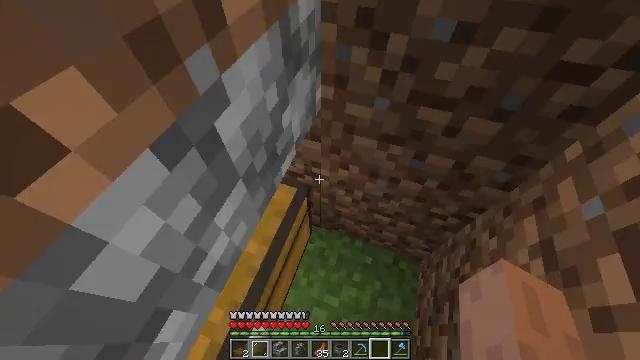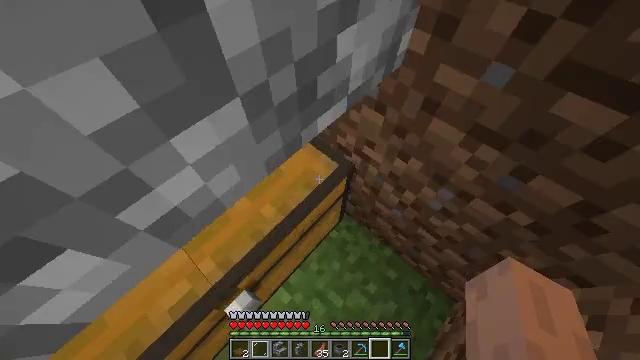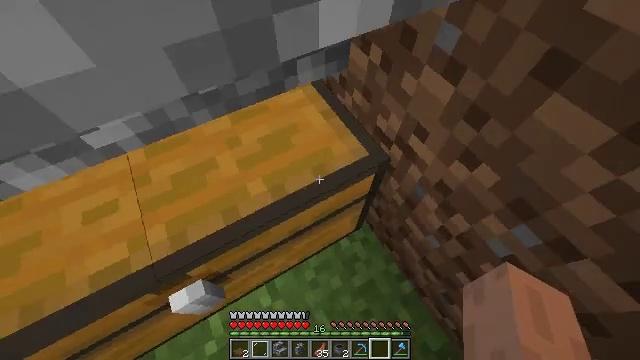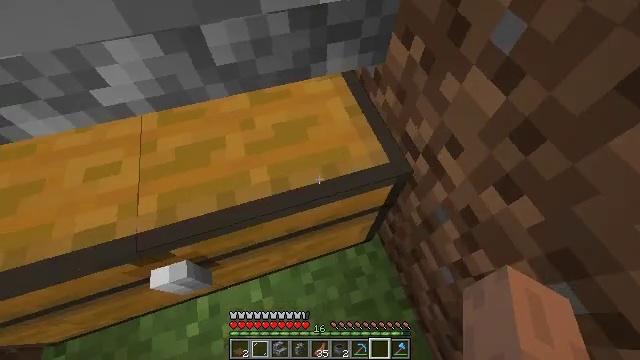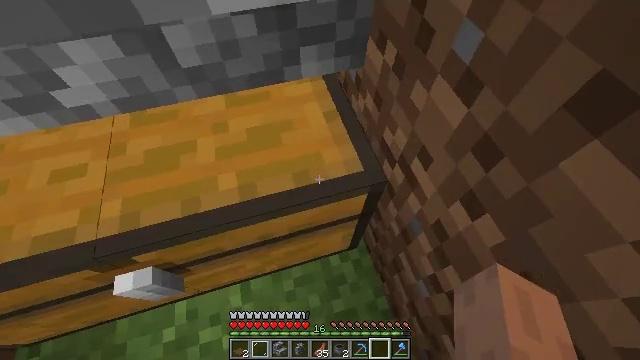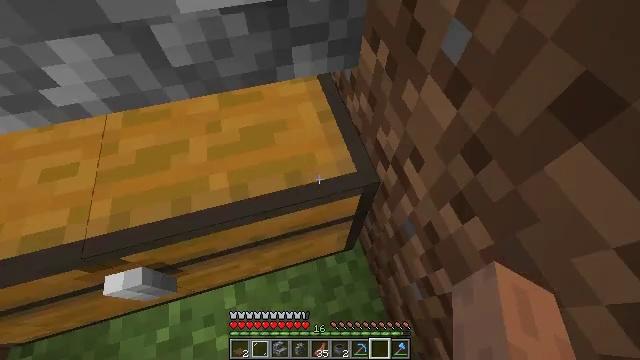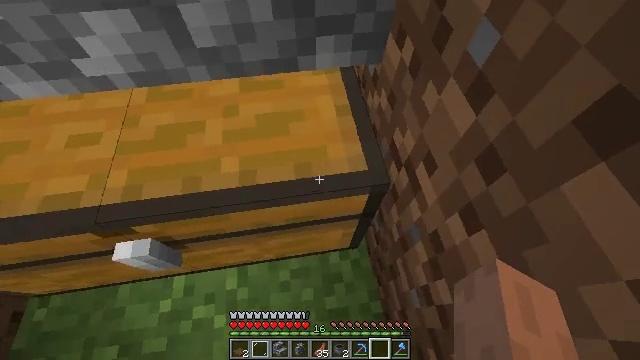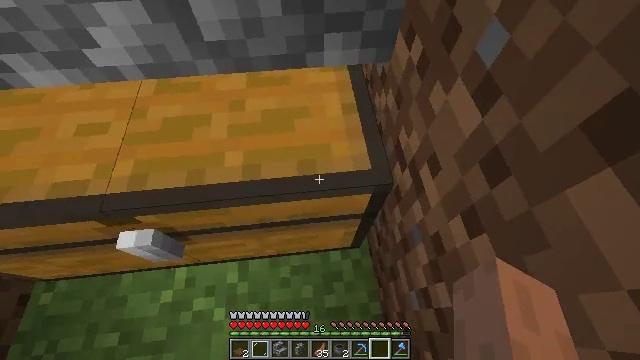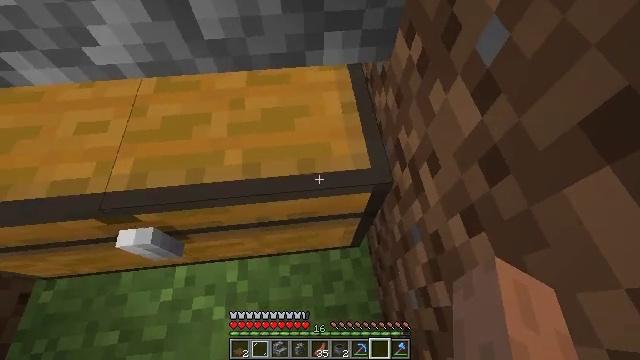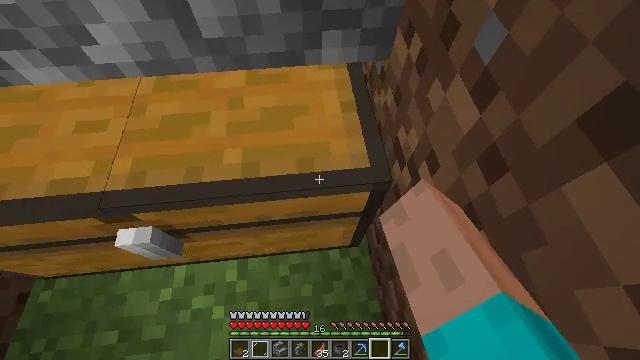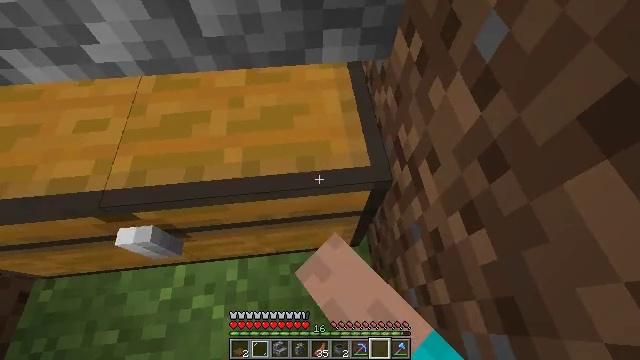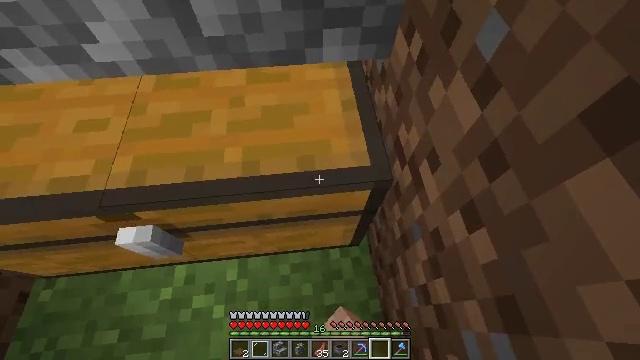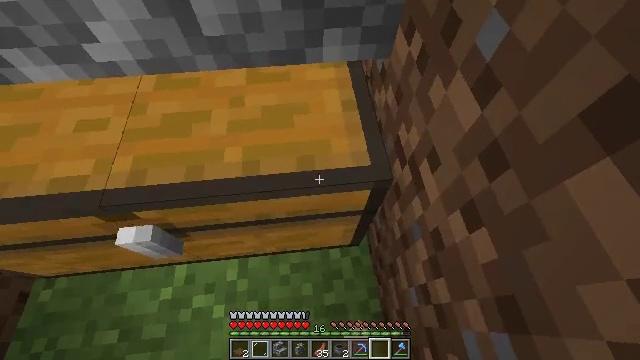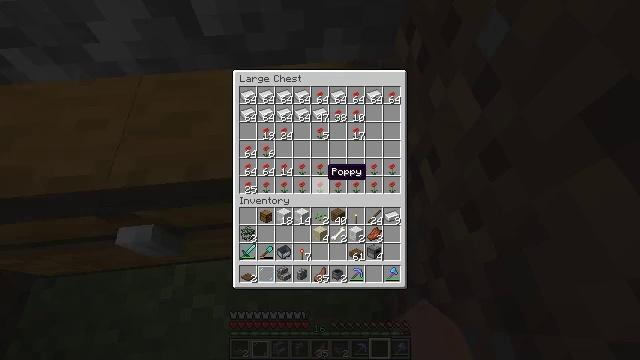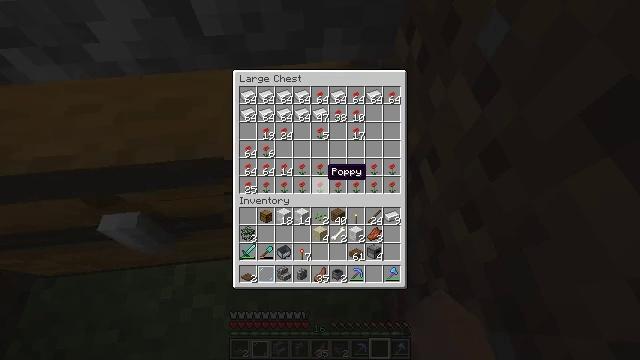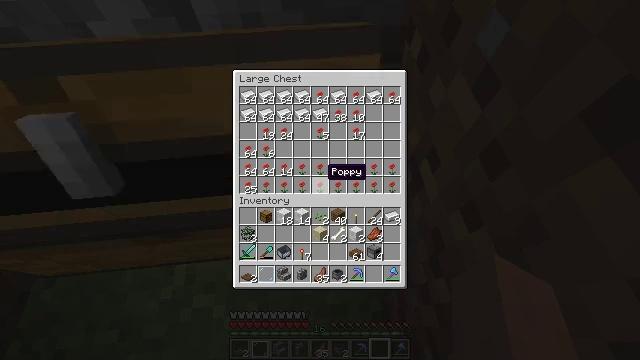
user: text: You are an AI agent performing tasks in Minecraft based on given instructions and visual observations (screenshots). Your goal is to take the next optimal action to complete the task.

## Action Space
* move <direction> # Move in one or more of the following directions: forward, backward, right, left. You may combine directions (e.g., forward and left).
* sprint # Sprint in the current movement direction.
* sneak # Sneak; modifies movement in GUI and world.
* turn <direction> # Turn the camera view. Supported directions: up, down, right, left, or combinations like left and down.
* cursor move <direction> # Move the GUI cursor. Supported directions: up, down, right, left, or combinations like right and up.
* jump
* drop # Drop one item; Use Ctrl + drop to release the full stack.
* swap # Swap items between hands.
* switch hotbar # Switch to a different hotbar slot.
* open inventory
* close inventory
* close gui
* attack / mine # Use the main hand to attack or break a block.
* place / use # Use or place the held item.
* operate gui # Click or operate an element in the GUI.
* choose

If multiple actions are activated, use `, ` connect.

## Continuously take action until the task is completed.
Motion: motion action
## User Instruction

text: Put iron ingots in the crafting grid to craft a minecart.
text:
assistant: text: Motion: turn left and down
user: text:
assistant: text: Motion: turn left
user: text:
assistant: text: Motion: turn left
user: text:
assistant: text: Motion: turn left
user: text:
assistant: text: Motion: no_op
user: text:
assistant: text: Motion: turn left and down
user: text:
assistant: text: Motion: turn left
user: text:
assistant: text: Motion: use / place
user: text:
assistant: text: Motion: use / place
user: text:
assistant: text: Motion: use / place
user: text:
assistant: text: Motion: use / place
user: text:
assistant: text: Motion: no_op
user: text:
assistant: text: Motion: open gui
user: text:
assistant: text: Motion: no_op
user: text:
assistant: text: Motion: no_op
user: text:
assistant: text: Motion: no_op
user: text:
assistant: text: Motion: no_op
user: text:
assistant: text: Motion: no_op
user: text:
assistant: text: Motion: no_op
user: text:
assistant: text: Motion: no_op
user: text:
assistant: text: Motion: no_op
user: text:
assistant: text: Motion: no_op
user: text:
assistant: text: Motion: no_op
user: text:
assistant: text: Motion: no_op
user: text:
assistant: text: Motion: no_op
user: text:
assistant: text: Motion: no_op
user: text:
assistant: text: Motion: no_op
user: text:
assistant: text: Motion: no_op
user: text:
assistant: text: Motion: no_op
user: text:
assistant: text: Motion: no_op